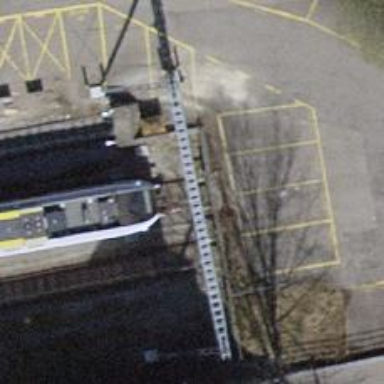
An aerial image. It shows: Railway buffer stop.